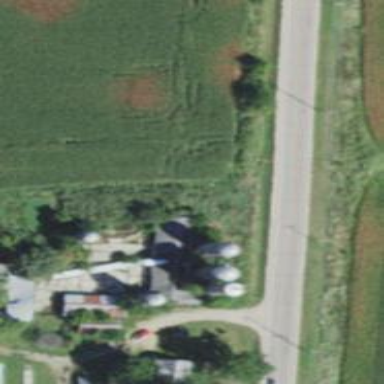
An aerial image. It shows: Silo.